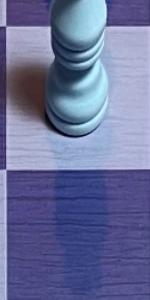
Label: Empty